Question: I have below code of my SherlockFragmentActivity .
'''
@Override
protected void onCreate(Bundle savedInstanceState) {
setTheme(R.style.Theme_Sherlock);
super.onCreate(savedInstanceState);
setContentView(R.layout.activity_sherlock);
}
'''
Here is how it's look like .

my problem is i can not able to change Top Title Color in this Activity and i also want to change Background of this SherlockDemo Title .
What is that top header is called? is it ActionBar with out any action added or any thing else ?
Please let me known how i can do that.
'''
<style name="AppTheme" parent="@style/Theme.Sherlock">
<item name="android:actionBarStyle">@style/MYAction.ActionBarStyle</item>
</style>
<style name="MYAction.ActionBarStyle" parent="@style/Widget.Sherlock.ActionBar">
<item name="android:titleTextStyle">@style/MyBar.ActionBar.TitleTextStyle</item>
</style>
<style name="MyBar.ActionBar.TitleTextStyle" parent="@style/TextAppearance.Sherlock.Widget.ActionBar.Title">
<item name="android:textColor">@color/green</item>
<item name="android:textSize">20sp</item>
</style>
'''
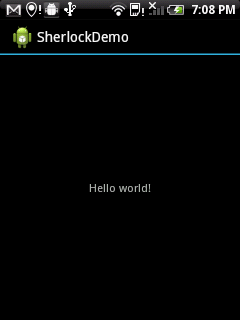
Answer: You need to have a custom theme in the style.xml.
This custom theme must have a parent theme of any of the default ActionBarSherlock themes.
'''
<?xml version="1.0" encoding="utf-8"?>
<resources>
<style name="YOURTHEME" parent="Theme.Sherlock.Light">
<item name="android:actionBarStyle">@style/YOURTHEME.ActionBarStyle</item>
<item name="actionBarStyle">@style/YOURTHEME.ActionBarStyle</item>
</style>
<style name="YOURTHEME.ActionBarStyle" parent="Widget.Sherlock.Light.ActionBar">
<item name="android:titleTextStyle">@style/YOURTHEME.ActionBar.TitleTextStyle</item>
<item name="titleTextStyle">@style/YOURTHEME.ActionBar.TitleTextStyle</item>
</style>
<style name="YOURTHEME.ActionBar.TitleTextStyle" parent="TextAppearance.Sherlock.Widget.ActionBar.Title">
<item name="android:textColor">@color/YOUR_COLOR</item>
<item name="textColor">@color/YOUR_COLOR</item>
<item name="android:textSize">@dimension/MEDIUM_TEXT</item>
<item name="textSize">@dimension/MEDIUM_TEXT</item>
</style>
</resources>
'''